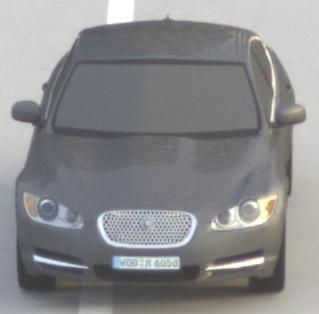
Make: Jaguar
Model: XF 3.0 V6
Detailed model: XF (X250) Limousine
Model produced from: 2010/02
Model produced until: 2010/10
Doors: 4
Color: gray
Road condition: dry road
Daytime: sunrise or sunset
Contrast: low contrast